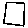
Label: square